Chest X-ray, PA view. Patient: 18 years old, sex F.
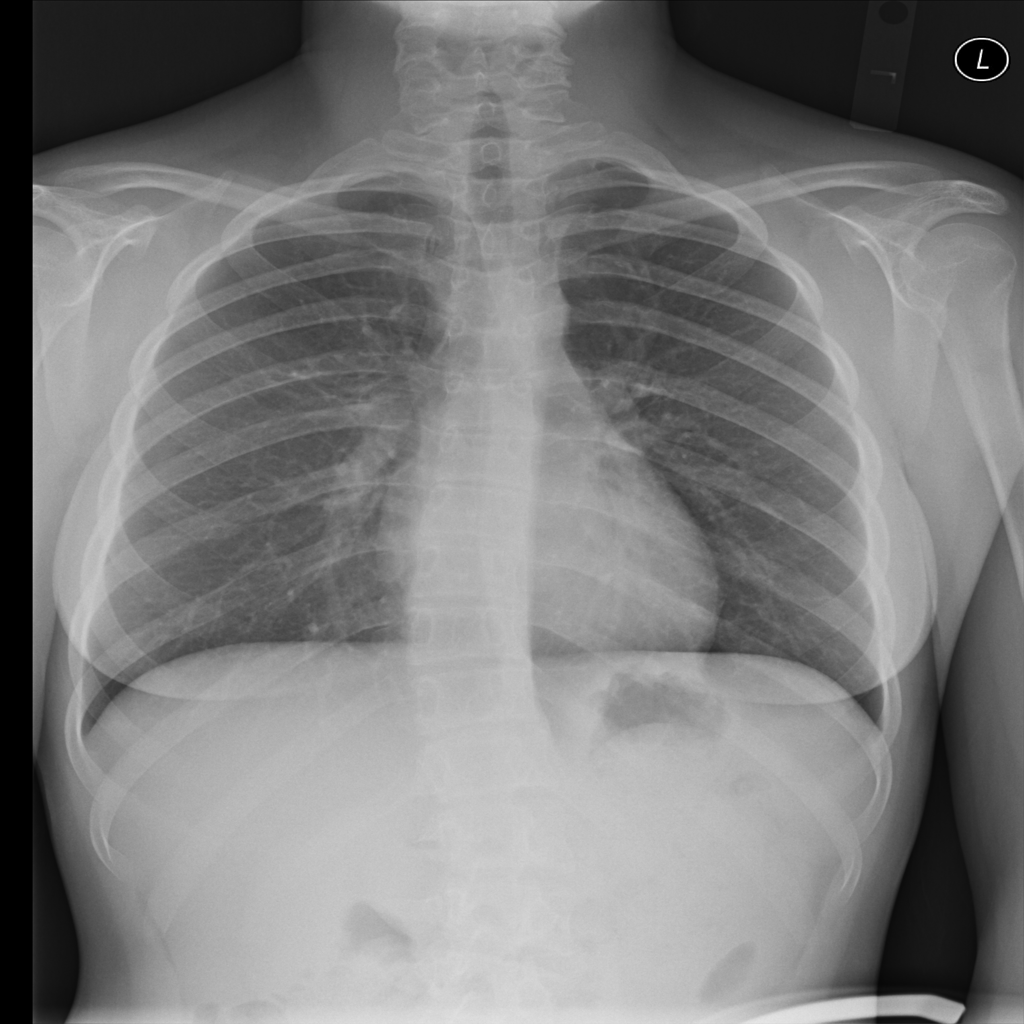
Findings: No Finding